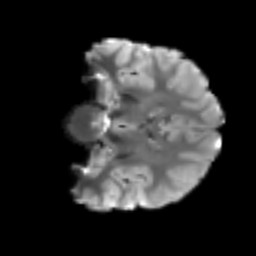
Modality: T2w
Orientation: coronal
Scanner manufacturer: siemens
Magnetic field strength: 3 T
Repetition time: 3.6 s
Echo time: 0.092 s